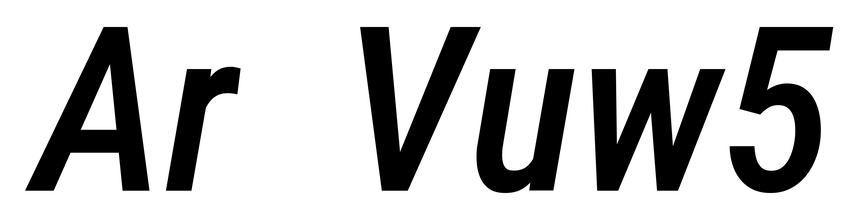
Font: Roboto-Italic_Condensed_Medium_Italic